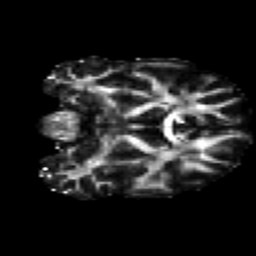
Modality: FA
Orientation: coronal
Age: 25
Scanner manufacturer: siemens
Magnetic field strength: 3 T
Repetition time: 2.2 s
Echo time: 0.084 s